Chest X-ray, AP view. Patient: 58 years old, sex F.
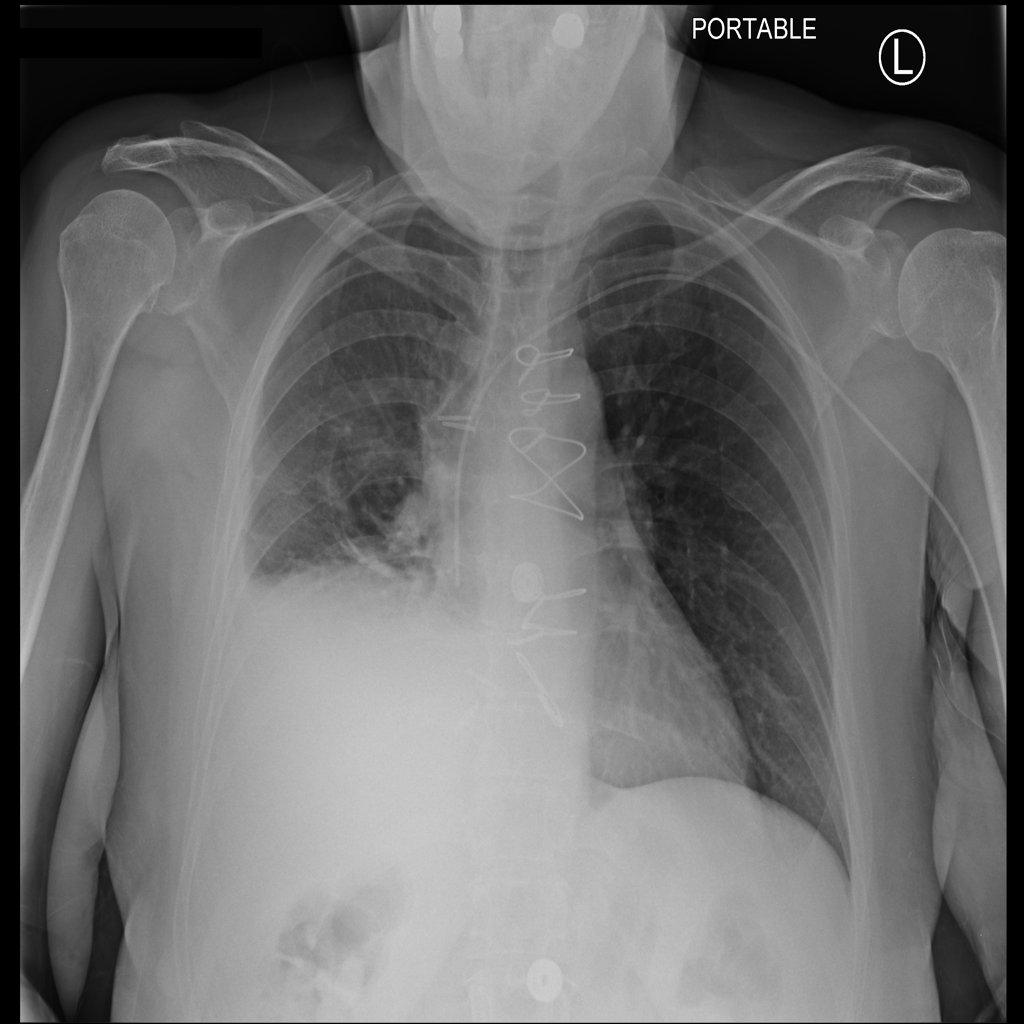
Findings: No Finding